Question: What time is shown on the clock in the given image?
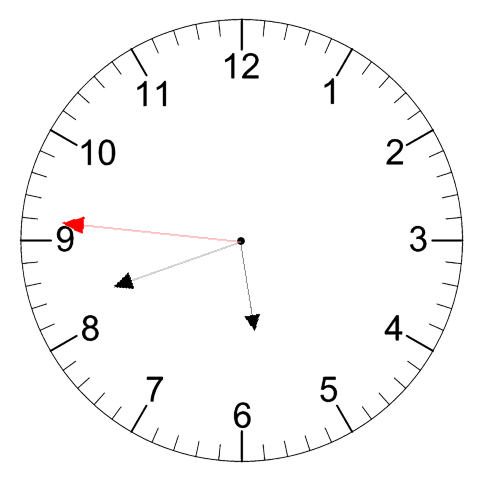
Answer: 05:41:46